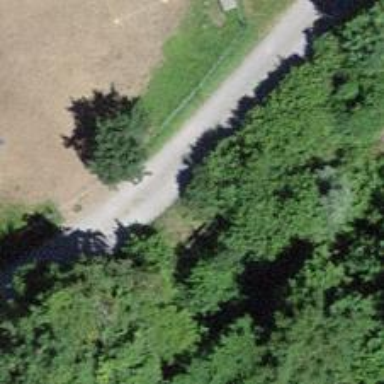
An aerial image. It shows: Brown bench.